Aerial crown-view tile of a tropical tree (Barro Colorado Island, Panama), acquired 20250616:
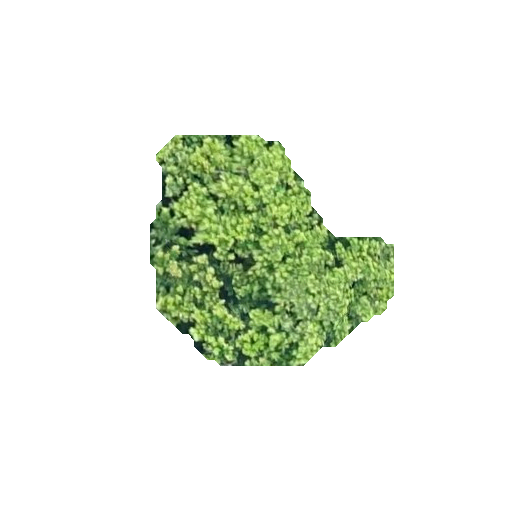
Species: Anacardium excelsum
GBIF accepted scientific name: Anacardium excelsum
Crown area: 58.198 m²